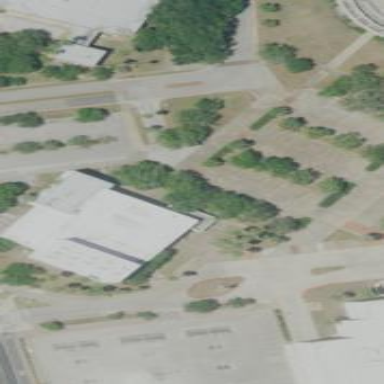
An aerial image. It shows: There is theatre building.